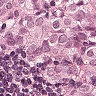
Metastatic tissue present: yes